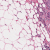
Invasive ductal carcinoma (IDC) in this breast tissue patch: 0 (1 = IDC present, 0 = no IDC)